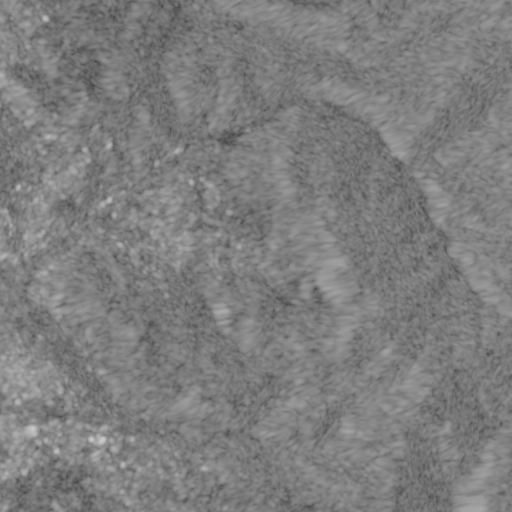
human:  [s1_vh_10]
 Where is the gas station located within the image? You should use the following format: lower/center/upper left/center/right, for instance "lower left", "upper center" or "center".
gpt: The gas station is located in the lower left of the image.
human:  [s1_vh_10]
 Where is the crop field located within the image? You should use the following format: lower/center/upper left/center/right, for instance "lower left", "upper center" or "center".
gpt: There is no crop field in the image.

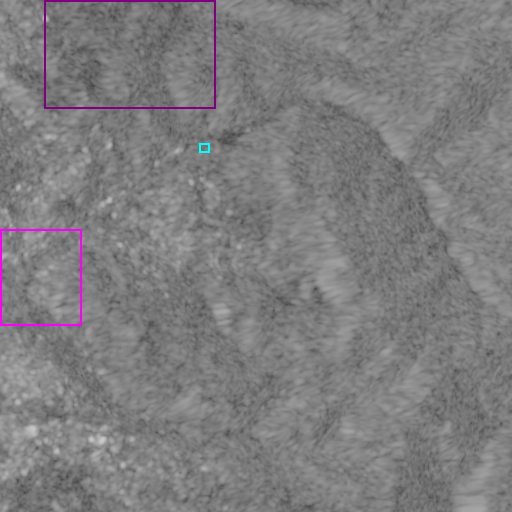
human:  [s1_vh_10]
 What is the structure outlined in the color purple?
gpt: The structure outlined in purple is a crop field.
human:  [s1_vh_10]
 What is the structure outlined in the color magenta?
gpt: The structure outlined in magenta is a park.
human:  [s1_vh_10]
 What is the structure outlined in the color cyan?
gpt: The structure outlined in cyan is a parking lot.
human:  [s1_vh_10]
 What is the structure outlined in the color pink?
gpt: There is no pink outline.